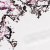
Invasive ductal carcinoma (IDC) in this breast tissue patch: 0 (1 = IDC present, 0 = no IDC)